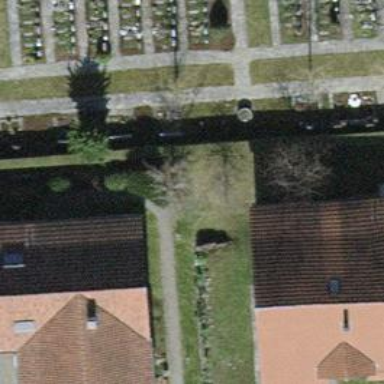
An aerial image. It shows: Urban tree adds touch of nature to the surroundings.